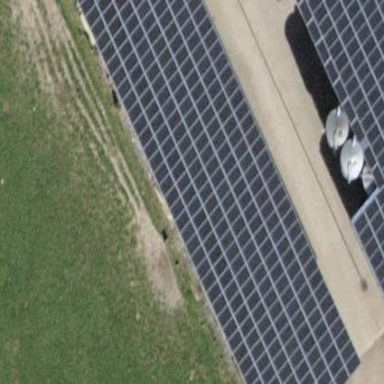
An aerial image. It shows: Solar power generator using photovoltaic panels.